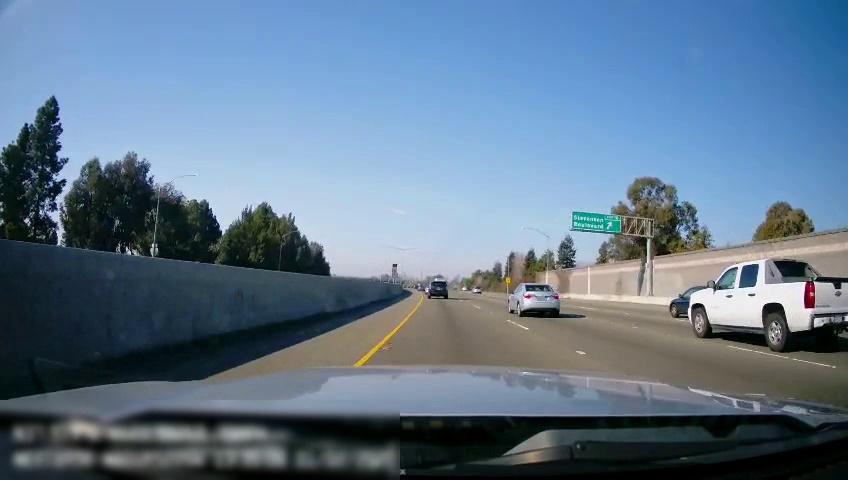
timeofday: Day
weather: Sunny
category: Drivable Space
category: Vehicles | Car
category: Vehicles | Car
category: Vehicles | Truck
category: Vehicles | SUV
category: Lanes | Current Lane
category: Lanes | Current Lane
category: Lanes | Alternate Lane
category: Lanes | Alternate Lane
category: Traffic | Signs
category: Traffic | Signs